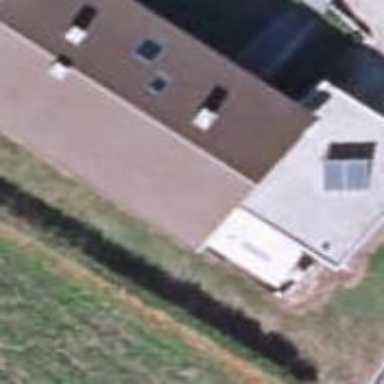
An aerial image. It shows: Simple house.